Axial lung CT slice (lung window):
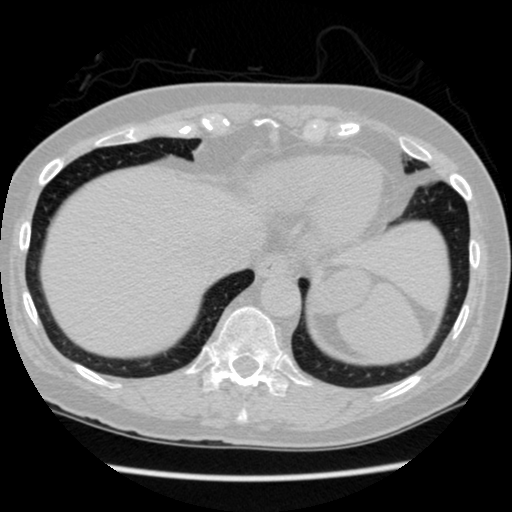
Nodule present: no